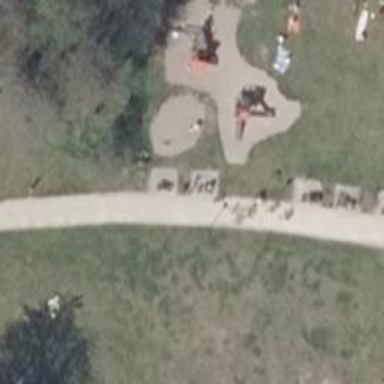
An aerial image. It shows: Playground with springy equipment.